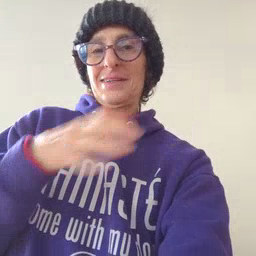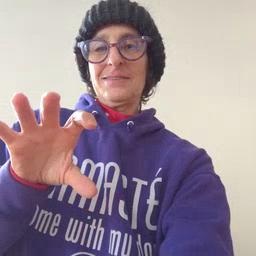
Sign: hot